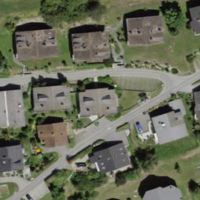
EUNIS habitat code: 54
Species observed at this site:
Turdus merula